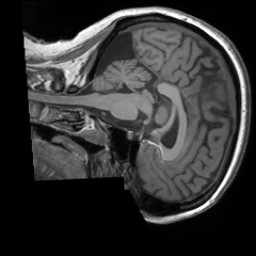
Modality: T1w
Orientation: sagittal
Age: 47
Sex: female
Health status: healthy